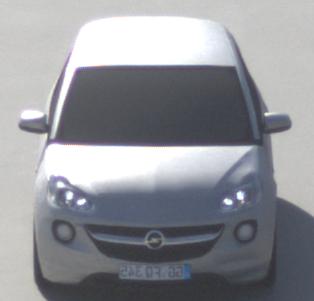
Make: Opel
Model: ADAM 1.2
Detailed model: ADAM
Model produced from: 2013/01
Model produced until: 2014/11
Doors: 3
Color: white
Road condition: dry road
Daytime: morning or afternoon
Contrast: high contrast